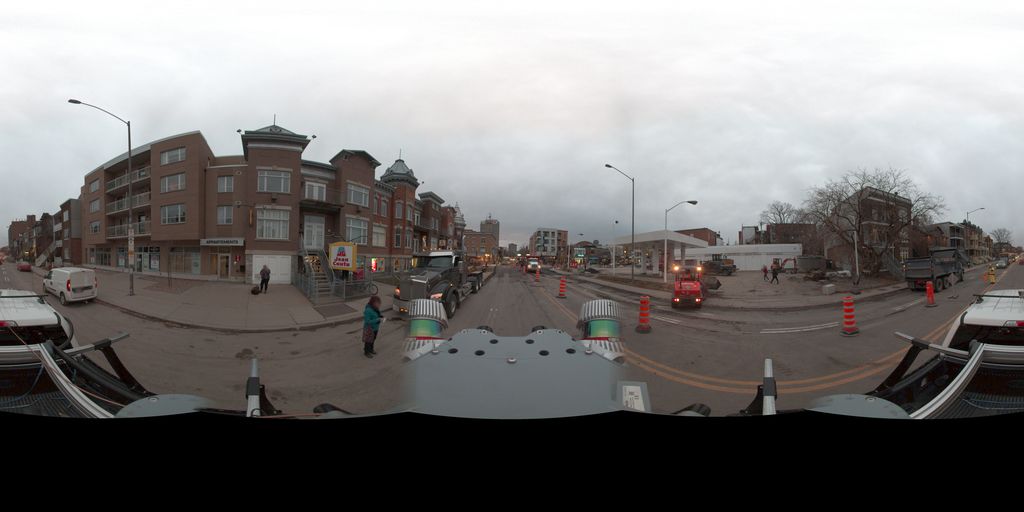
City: quebec_city